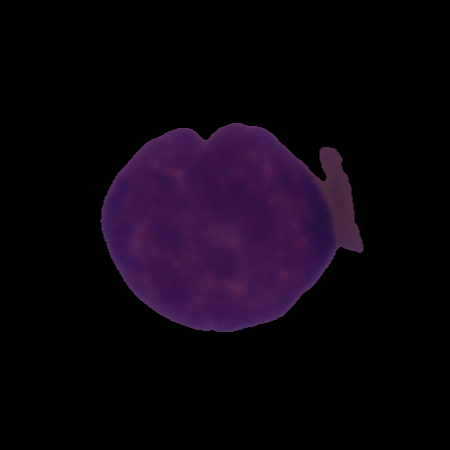
Label: cancer